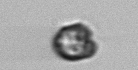
Label: Dinophyceae